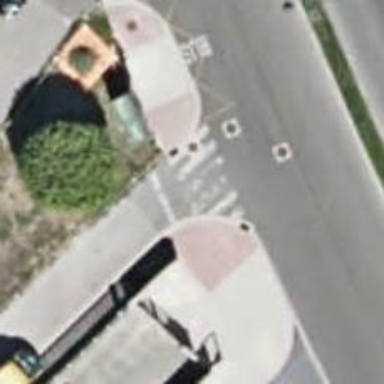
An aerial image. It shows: Zebra crossing on the road.